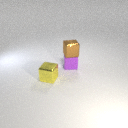
small purple rubber cube below small brown metal cube